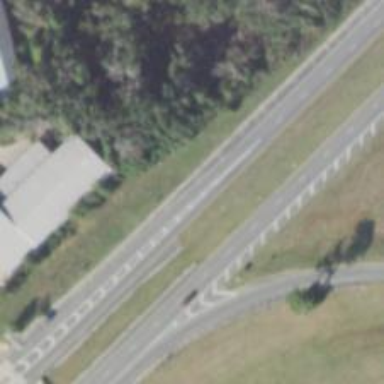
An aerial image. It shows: Expressway with asphalt surface and classified as primary highway.